Field crop: maize
Growth stage: 2
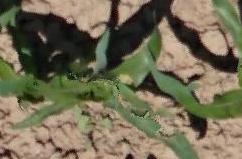
Species: maize